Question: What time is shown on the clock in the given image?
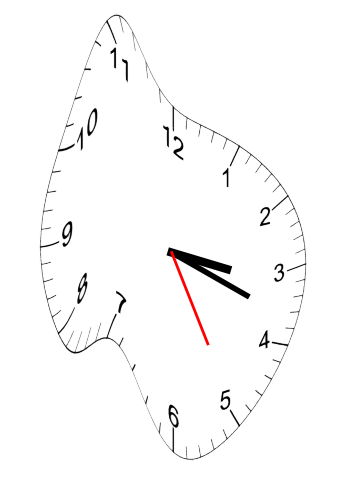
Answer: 03:18:25